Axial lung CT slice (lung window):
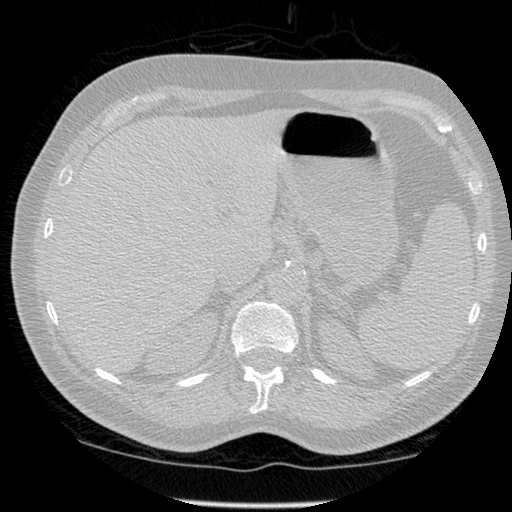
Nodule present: no